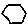
Label: hexagon